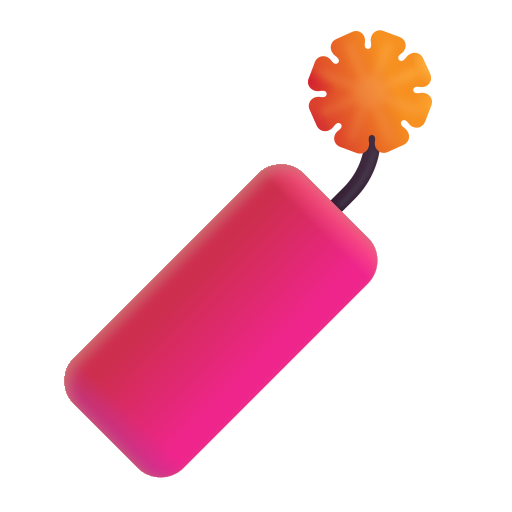
firecracker color